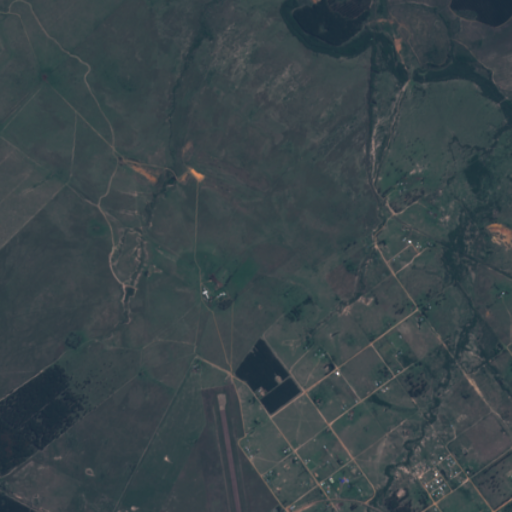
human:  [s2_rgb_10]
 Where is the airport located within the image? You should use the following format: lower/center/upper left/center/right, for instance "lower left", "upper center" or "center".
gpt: The airport is located in the lower center of the image.
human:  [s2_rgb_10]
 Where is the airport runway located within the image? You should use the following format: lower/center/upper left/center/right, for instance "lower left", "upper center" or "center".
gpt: The airport runway is located in the lower center of the image.
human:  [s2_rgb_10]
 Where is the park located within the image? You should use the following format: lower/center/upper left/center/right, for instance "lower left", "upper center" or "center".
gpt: The park is located in the lower center of the image.
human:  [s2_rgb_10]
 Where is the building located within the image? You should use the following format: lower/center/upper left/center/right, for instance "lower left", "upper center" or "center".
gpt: There is no building in the image.